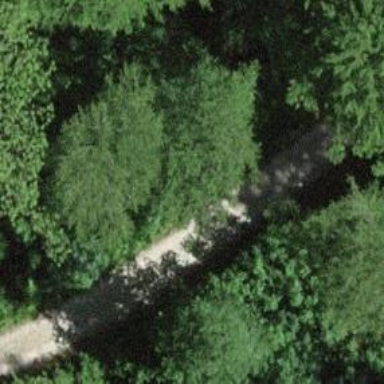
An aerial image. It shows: Compacted track with grade2 surface.